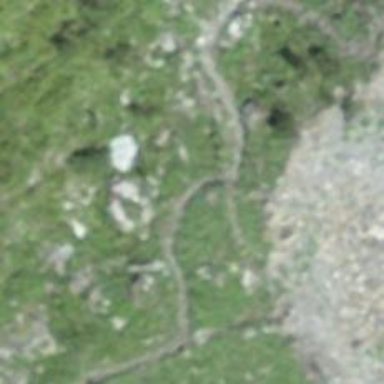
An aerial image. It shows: Path.